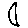
Label: moon